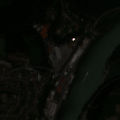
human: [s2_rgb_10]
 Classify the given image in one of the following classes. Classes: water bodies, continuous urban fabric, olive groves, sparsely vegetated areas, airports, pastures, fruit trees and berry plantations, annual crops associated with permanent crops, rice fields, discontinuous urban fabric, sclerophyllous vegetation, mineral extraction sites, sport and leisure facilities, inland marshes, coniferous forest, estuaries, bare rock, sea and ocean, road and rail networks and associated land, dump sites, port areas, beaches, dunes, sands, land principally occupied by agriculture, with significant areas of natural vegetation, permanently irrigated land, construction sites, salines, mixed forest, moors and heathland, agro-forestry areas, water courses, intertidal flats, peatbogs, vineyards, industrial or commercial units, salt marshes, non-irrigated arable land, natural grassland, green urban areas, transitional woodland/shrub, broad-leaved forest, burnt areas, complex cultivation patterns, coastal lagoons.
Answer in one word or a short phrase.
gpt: discontinuous urban fabric, industrial or commercial units, complex cultivation patterns, broad-leaved forest, coniferous forest, mixed forest, water courses